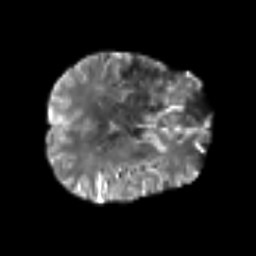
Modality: T2w
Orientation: axial
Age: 64
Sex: male
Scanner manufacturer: siemens
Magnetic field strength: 3 T
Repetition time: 6.1 s
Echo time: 0.101 s